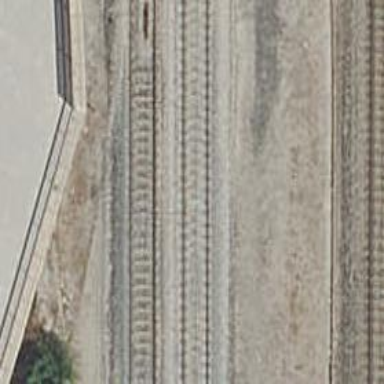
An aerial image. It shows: Railway tunnel with overhead electrified contact lines.